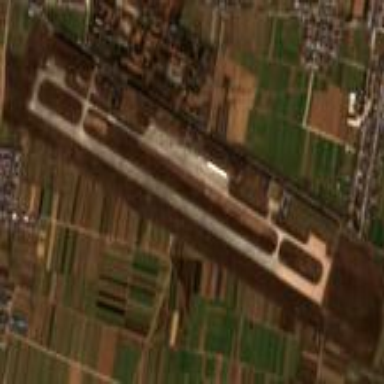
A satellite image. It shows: Airfield designated for military use.